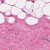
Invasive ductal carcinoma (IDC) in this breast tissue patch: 0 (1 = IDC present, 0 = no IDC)